Question: MediaRecorder.start() takes much time. Method Profiling says that 'context switch' - Inclusive Real Time is 100% and takes about 1510 ms. Is it possible to reduce it somehow?
I need it to be as fast as possible.

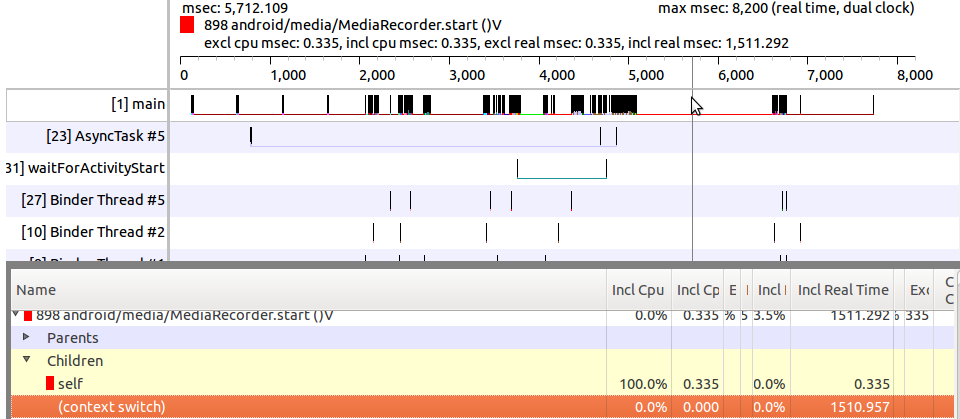
Answer: Context switching is the system's operation of changing focus to a different running process. The processor saves the state of the current running one and loads the state of another. Speeding up a context switch is not something you can do through Android API's.